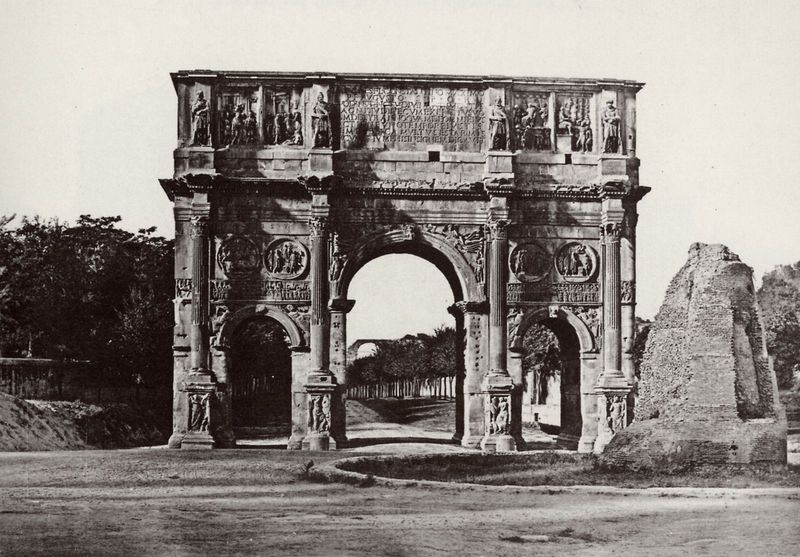
Titel: Der Konstantinsbogen und die Meta Sudans in Rom von Norden
Künstler: Italienischer Photograph
Standort: Kopenhagen
Institution: Königliche Bibliothek
Schlagwörter: baum, blätter, felsen, himmel, laub, schatten, weiß, bäume, frankreich, grau, licht, mitte, orange, schwarz, strasse, säule, säulen, anlage, gras, park, rasen, weg, zaun, muster, alt, sockel, stein, gebüsch, sonne, figur, drei, wald, kreis, rund, kanneliert, skulptur, relief, schrift, bogen, italien, fels, allee, platz, pilaster, figuren, böschung, inschrift, verzierung, durchgang, tor, foto, fotografie, photographie, bögen, arkade, ruine, antike, medaillon, torbogen, denkmal, schwarz-weiß, kreise, sieg, architrav, kapitelle, rom, kapitell, photo, fragment, fries, portal, römer, stadttor, sims, triumph, gesims, skulpturen, plastiken, statuen, antik, rundbögen, obelisk, obelsik, basis, zier, korinthisch, reliefs, aufnahme, verfallen, römisch, forum romanum, siegestor, gebälk, triumpfbogen, triumphbogen, attika, rondell, randstein, halbsäulen, tondi, medaillons, triumpf, kreisverkehr, schearz, via appia, kartuschen, verkröpft, konstantin, durchzug, trier, titus, monolith, titusbogen, kreispunkt, medaiullons, thing, triumpbogen, triumphpforte, tonto, eingestellte figuren, pyradmide, triupfbogen